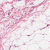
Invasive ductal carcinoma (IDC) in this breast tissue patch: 0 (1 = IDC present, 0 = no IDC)